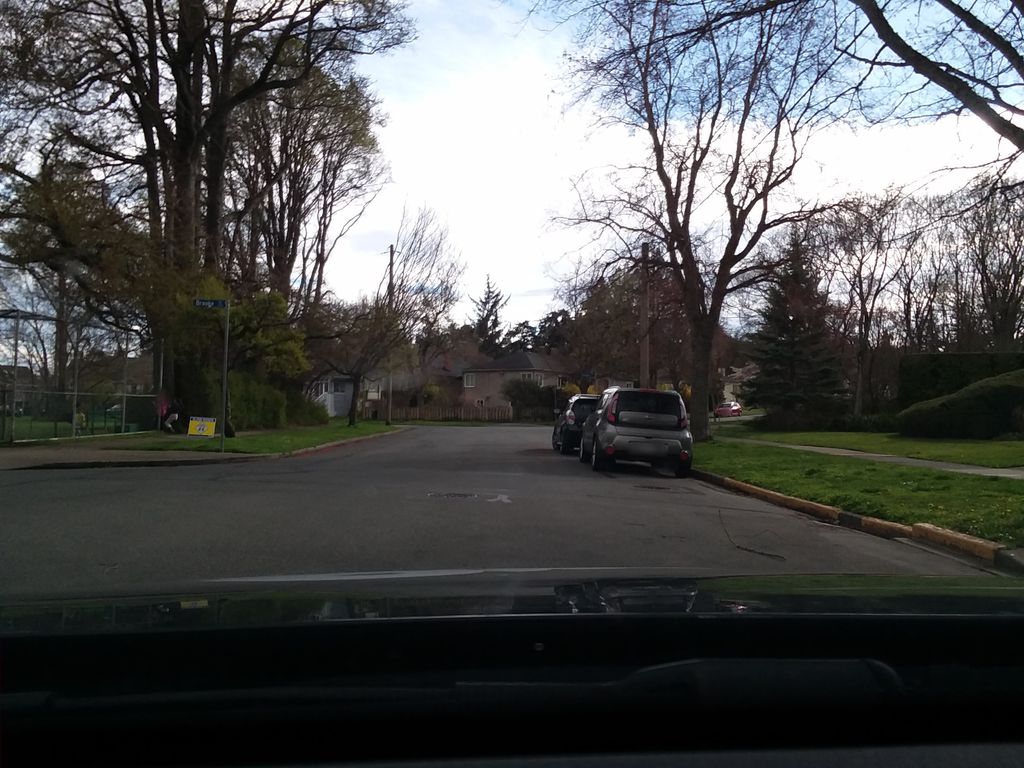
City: victoria